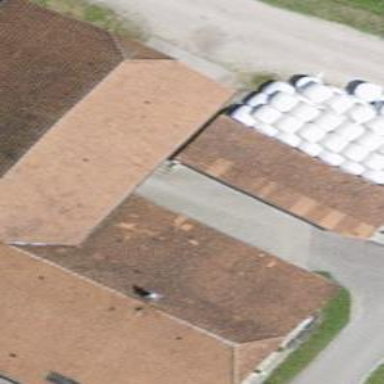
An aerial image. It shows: View of roof of building.